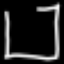
Label: square